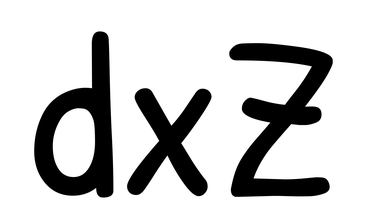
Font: PatrickHand-Regular